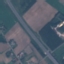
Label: Highway